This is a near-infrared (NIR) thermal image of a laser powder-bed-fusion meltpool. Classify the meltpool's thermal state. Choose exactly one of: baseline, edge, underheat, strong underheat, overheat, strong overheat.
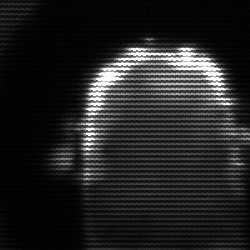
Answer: baseline